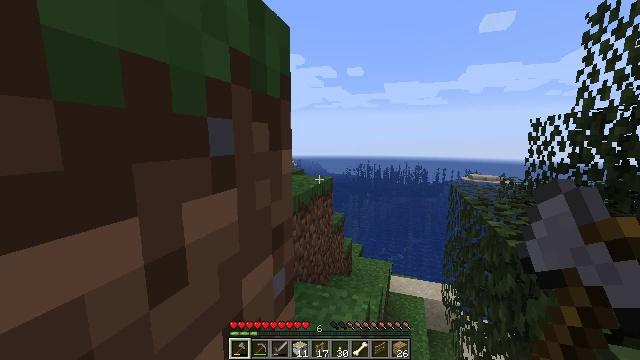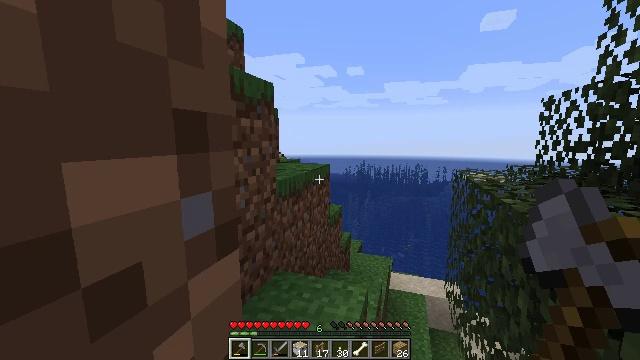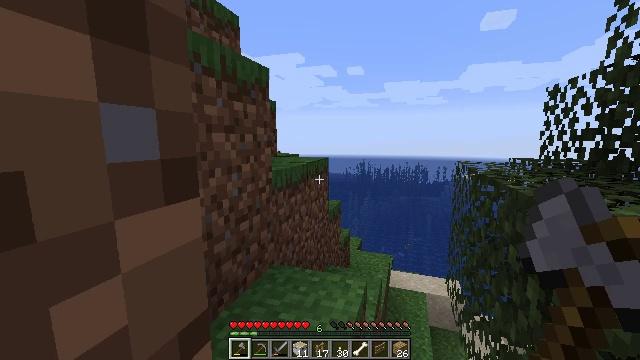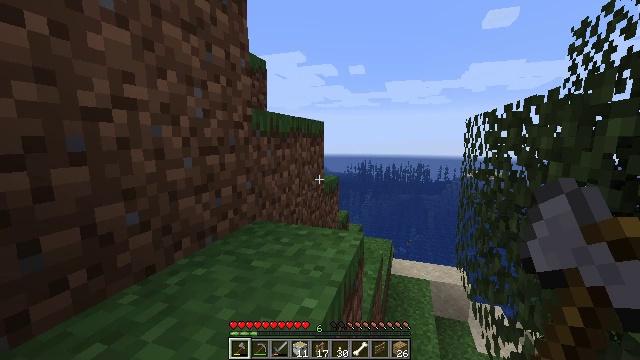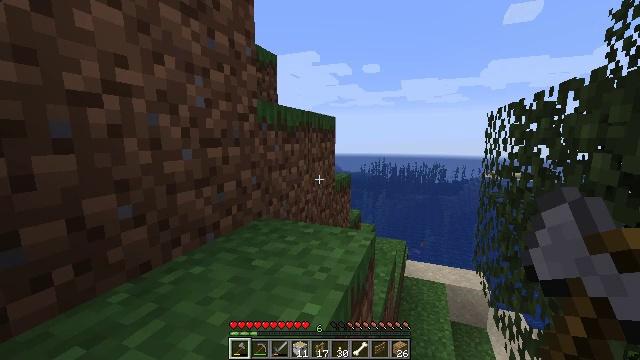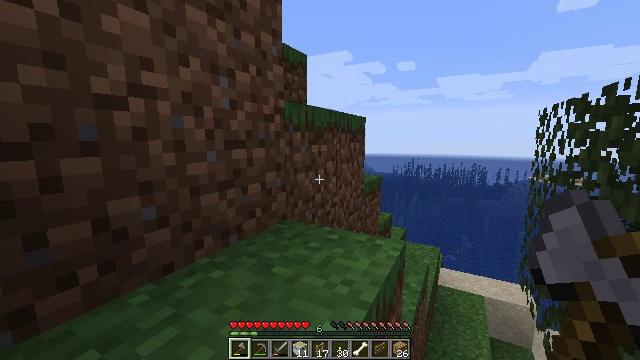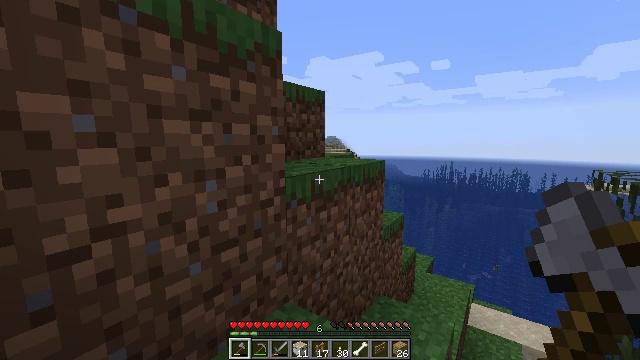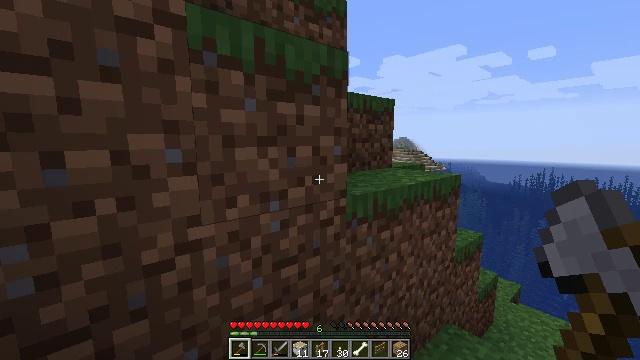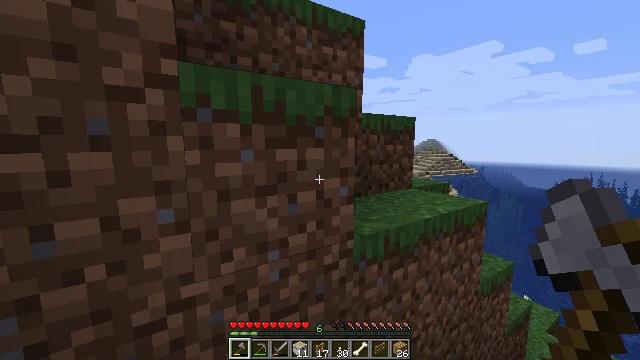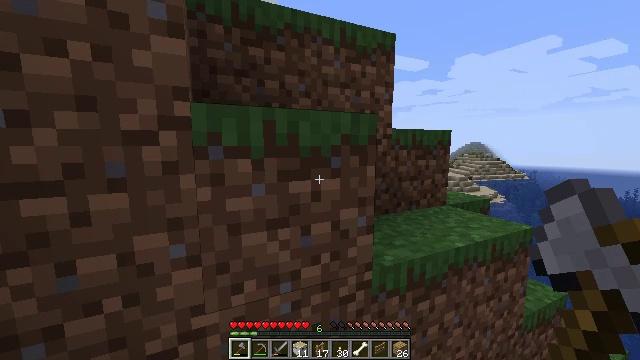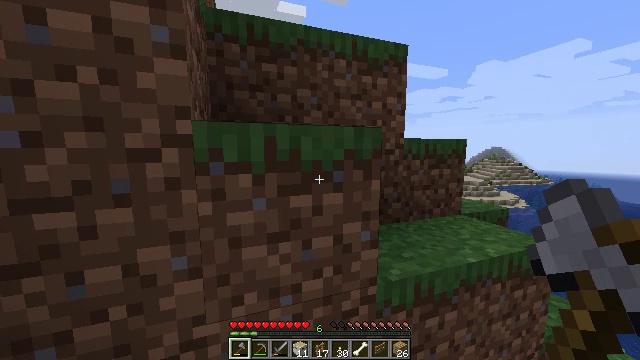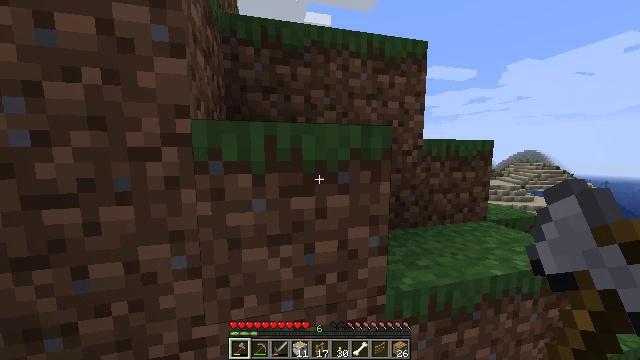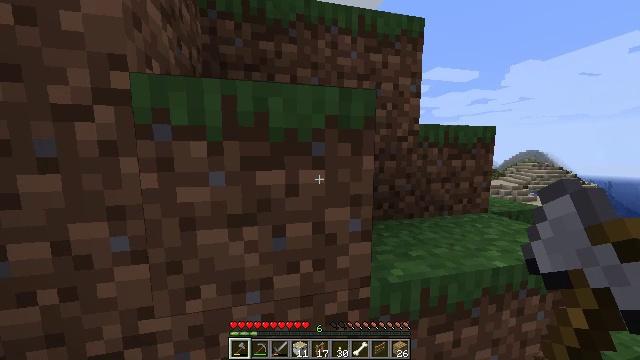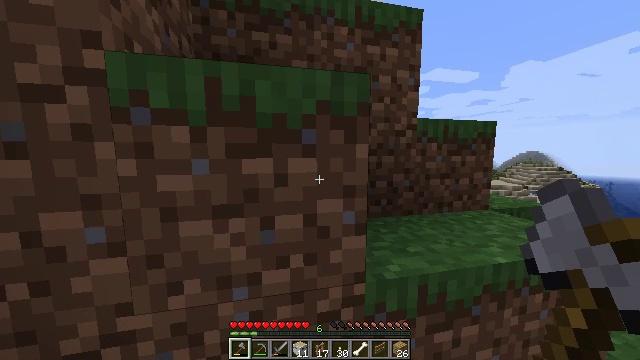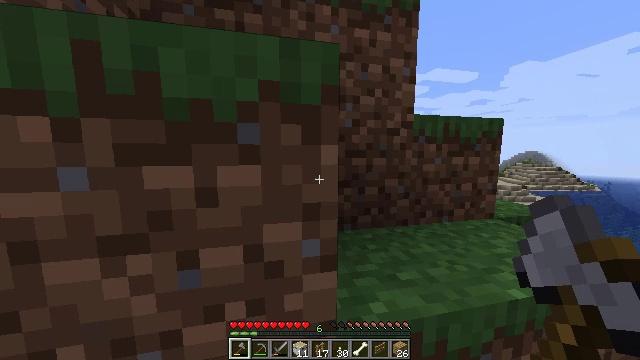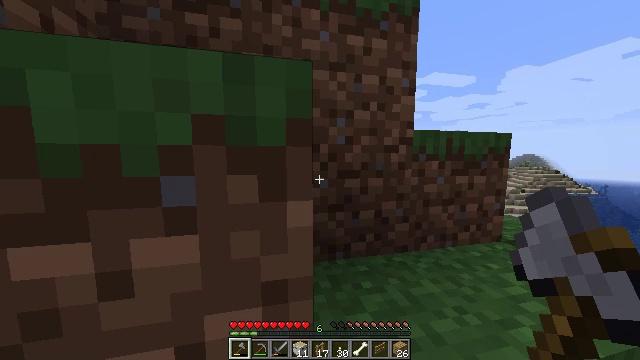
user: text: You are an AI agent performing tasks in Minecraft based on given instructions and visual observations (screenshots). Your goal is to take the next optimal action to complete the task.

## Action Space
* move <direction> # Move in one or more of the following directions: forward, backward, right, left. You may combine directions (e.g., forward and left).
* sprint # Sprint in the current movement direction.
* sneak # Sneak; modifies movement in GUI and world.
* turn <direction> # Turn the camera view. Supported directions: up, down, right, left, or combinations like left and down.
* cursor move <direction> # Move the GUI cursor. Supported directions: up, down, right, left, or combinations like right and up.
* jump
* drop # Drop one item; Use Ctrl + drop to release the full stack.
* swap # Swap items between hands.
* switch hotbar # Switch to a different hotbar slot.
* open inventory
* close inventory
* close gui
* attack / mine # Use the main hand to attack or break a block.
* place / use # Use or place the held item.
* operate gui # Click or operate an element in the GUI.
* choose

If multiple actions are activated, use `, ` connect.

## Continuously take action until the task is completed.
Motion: motion action
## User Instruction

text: Craft the gray bed in the crafting table.
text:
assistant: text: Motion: move forward, sprint, jump
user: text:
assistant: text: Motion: move forward, sprint, jump
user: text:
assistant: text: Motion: move forward, sprint, jump
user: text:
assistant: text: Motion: move forward, sprint, turn left, jump
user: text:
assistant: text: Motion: move forward, sprint, turn left, jump
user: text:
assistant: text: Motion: move forward, sprint, turn left, jump
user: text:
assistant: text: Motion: move forward, sprint, turn left, jump
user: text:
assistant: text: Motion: move forward, sprint, turn left, jump
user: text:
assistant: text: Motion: move forward, sprint, turn left, jump
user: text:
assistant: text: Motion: move forward, sprint, turn left, jump
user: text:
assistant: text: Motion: move forward, sprint, turn left, jump
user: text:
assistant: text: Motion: move forward, sprint, turn left, jump
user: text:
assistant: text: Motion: move forward, sprint, jump
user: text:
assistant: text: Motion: move forward, sprint, jump
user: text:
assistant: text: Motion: move forward, sprint, jump
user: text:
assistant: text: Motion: move forward, sprint, turn right, jump
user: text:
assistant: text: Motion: move forward, sprint, turn right, jump
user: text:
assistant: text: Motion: move forward, sprint, jump
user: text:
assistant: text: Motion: move forward, sprint, jump
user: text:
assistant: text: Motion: move forward, sprint, jump
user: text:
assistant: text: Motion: move forward, sprint, turn right, jump
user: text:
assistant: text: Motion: move forward, sprint, turn right, jump
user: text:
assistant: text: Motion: move forward, sprint, jump
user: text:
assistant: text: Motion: move forward, sprint, jump
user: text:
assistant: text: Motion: move forward, sprint, turn left, jump
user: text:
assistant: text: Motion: move forward, sprint, turn left, jump
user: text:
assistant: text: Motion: move forward, sprint, turn left, jump
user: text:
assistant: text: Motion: move forward, sprint, turn left, jump
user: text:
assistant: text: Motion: move forward, sprint, turn left, jump
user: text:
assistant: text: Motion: move forward, sprint, jump